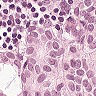
Metastatic tissue present: yes